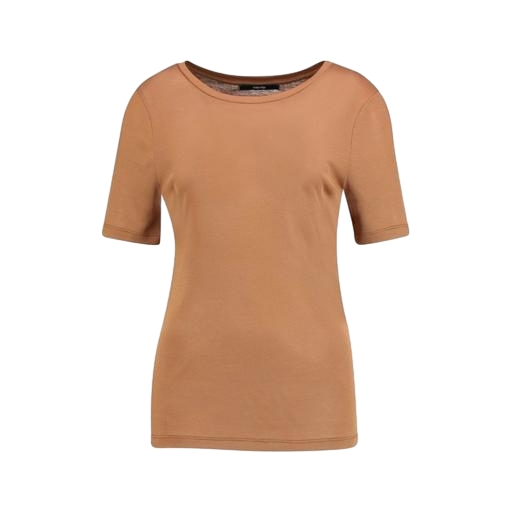
tan t-shirt, brown boat-neck jersey t-shirt, brown tshirt, white background